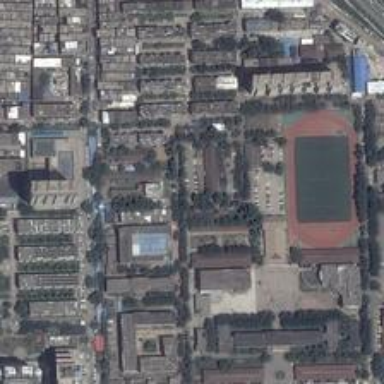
The football field lies at the junction of two roads .